Interaction volume radius: 5 \u00c5
Interaction volume height: 15 \u00c5
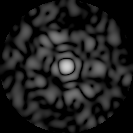
Disorder parameter: 0.8398